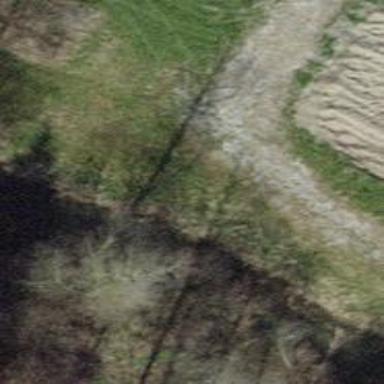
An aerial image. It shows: Grass track with grade4 surface.